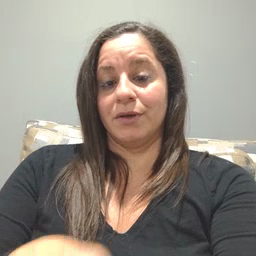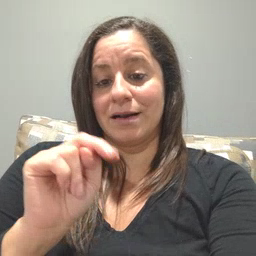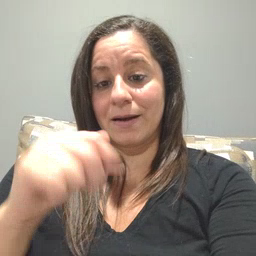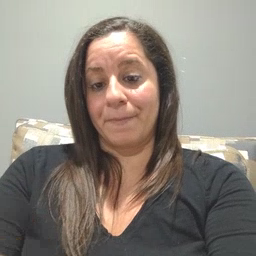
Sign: nap